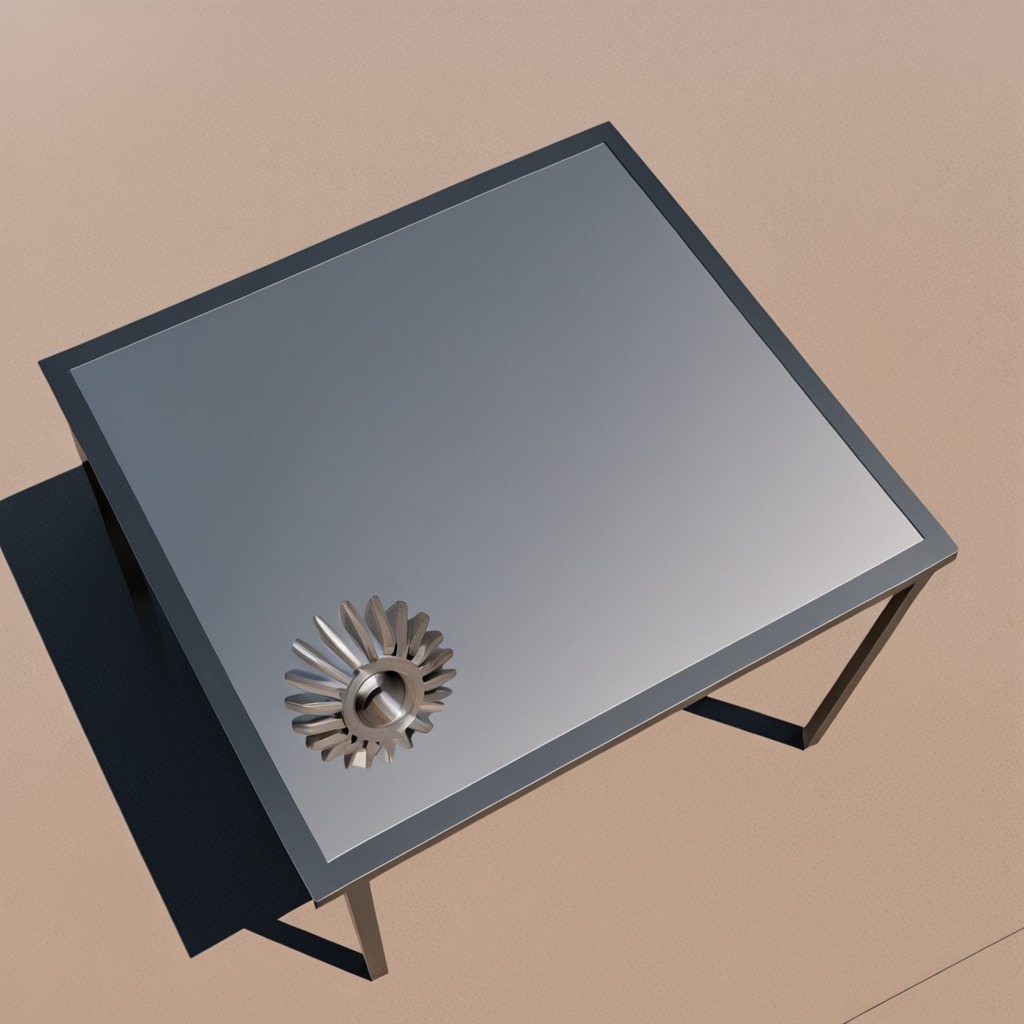
A steel gear with teeth is lying on a table.